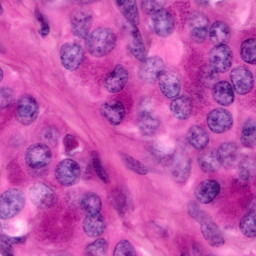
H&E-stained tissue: Pancreatic